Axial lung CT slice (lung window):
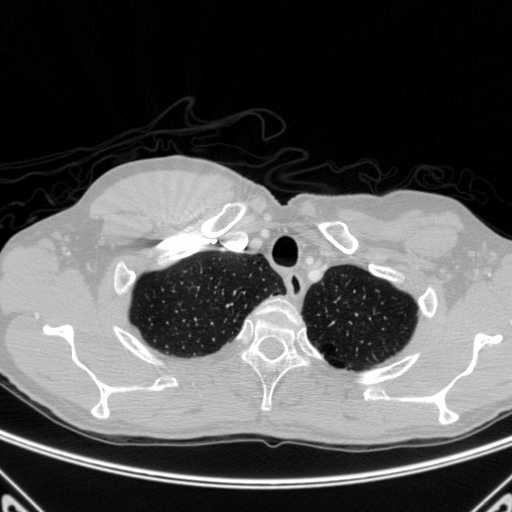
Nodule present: no